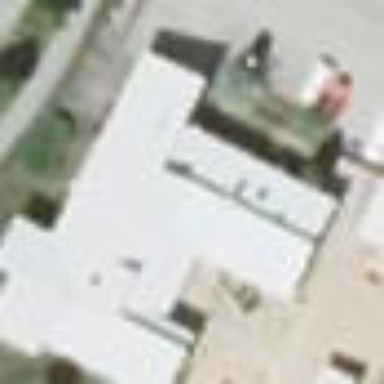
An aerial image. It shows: Kindergarten building.